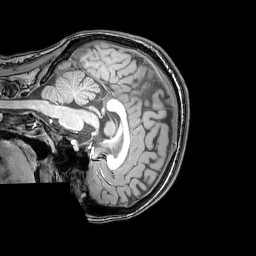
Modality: T1w
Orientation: sagittal
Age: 21
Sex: female
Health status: healthy
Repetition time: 0.081 s
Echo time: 0.037 s